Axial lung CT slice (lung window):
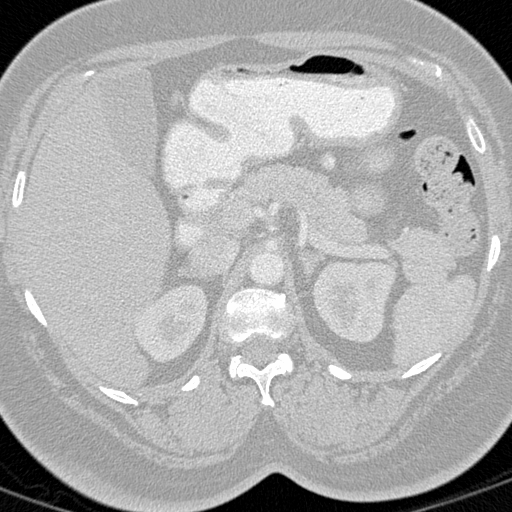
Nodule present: no